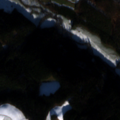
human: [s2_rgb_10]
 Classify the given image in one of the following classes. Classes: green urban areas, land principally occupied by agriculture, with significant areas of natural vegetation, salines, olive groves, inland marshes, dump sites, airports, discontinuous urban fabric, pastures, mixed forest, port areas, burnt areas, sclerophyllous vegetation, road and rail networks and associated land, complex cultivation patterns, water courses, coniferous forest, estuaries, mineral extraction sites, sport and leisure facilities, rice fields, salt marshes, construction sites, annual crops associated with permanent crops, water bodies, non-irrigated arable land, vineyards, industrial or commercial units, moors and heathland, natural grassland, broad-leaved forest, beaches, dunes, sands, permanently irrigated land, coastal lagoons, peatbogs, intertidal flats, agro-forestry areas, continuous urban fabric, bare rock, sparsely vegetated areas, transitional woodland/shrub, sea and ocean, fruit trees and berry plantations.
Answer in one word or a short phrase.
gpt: non-irrigated arable land, pastures, coniferous forest, mixed forest